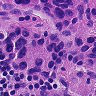
Metastatic tissue present: yes